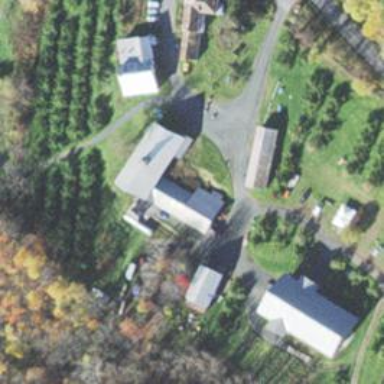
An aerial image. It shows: Rural barn.